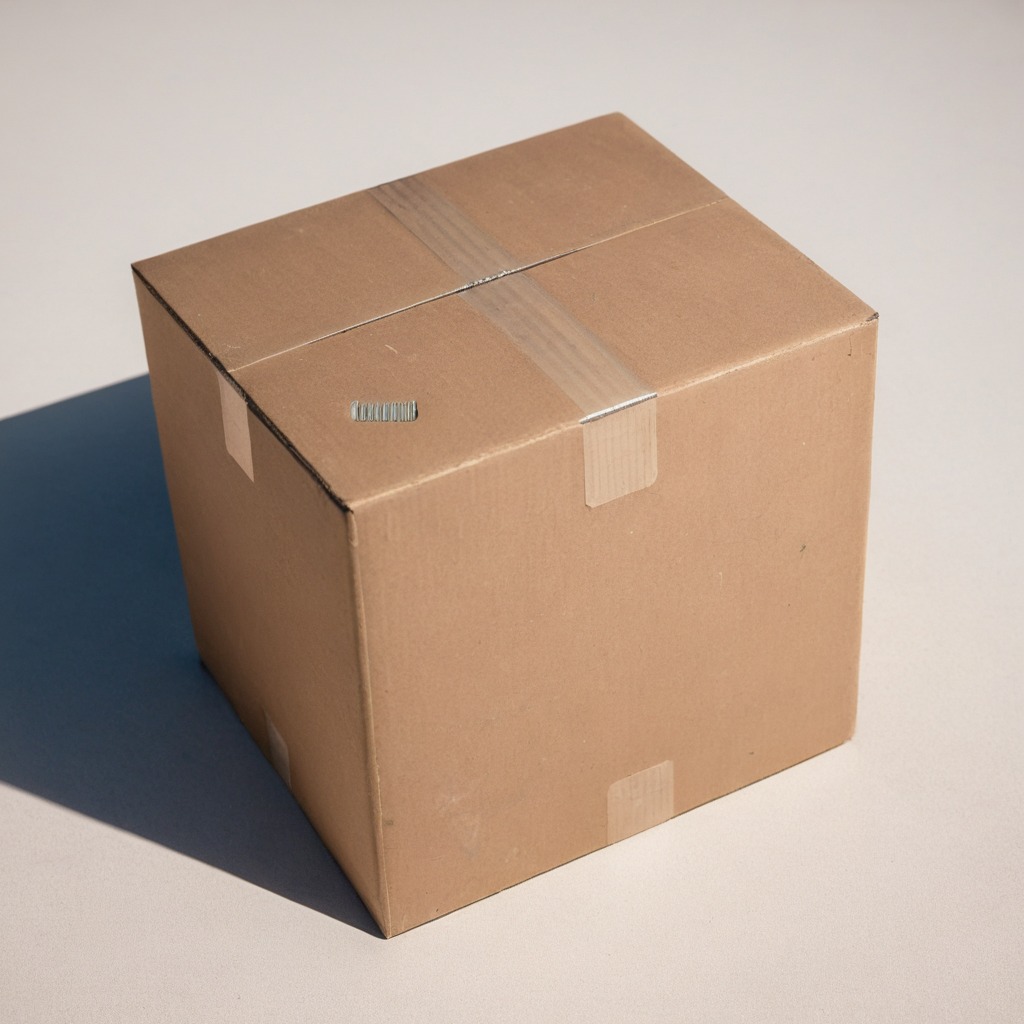
A coiled metal spring is lying on the cardboard box surface in an outdoor workshop during daytime bright natural light soft shadows slightly creased but